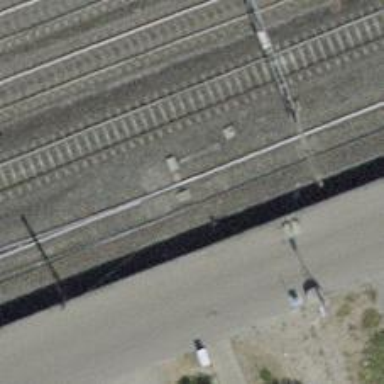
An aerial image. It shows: Railway switch.